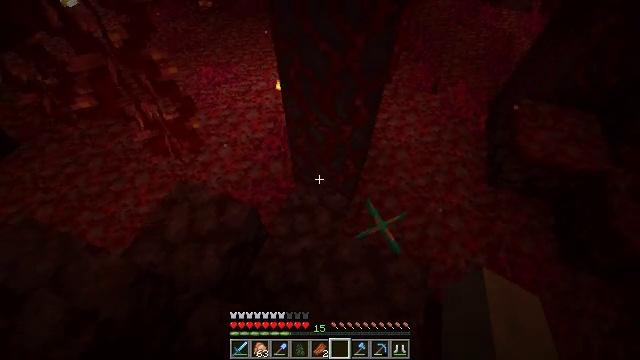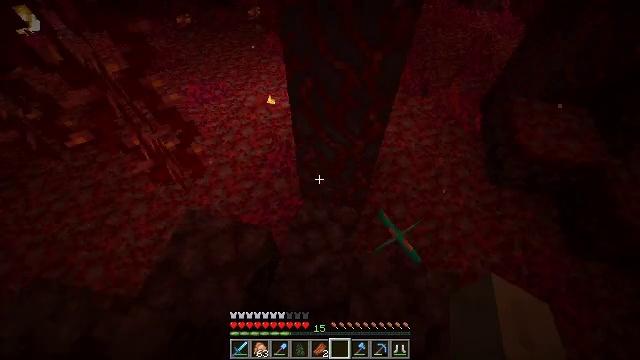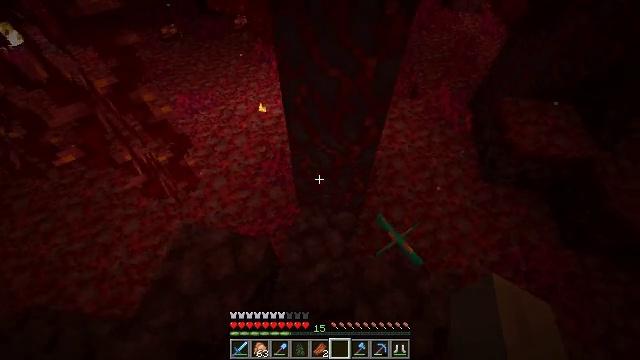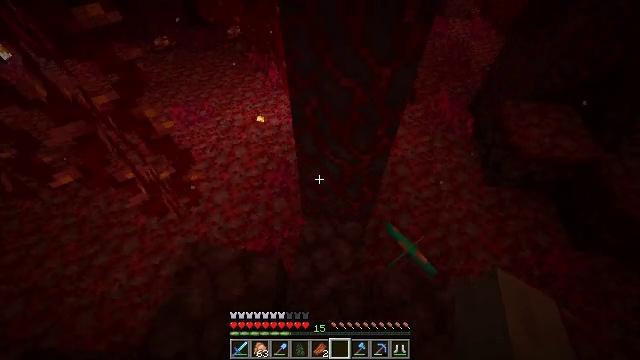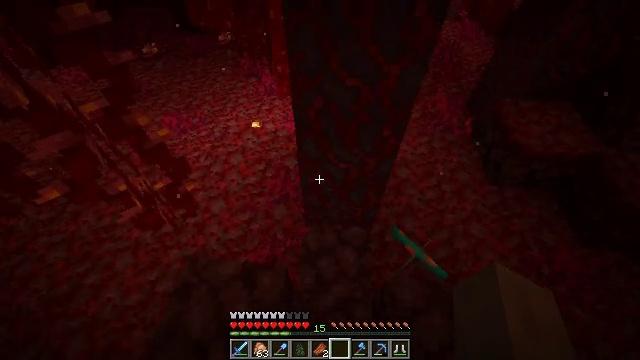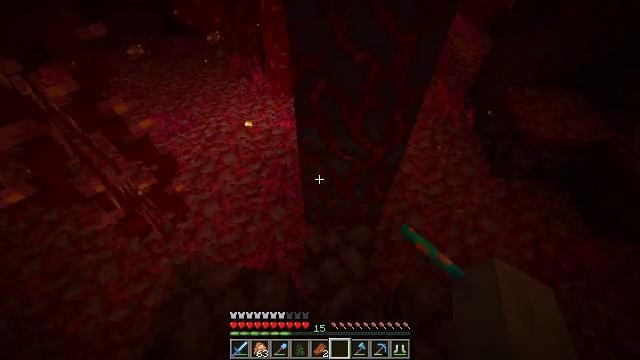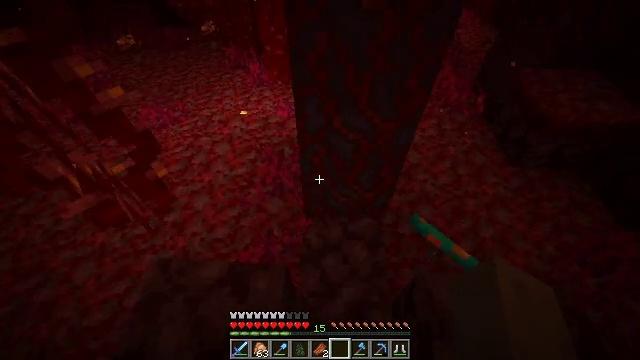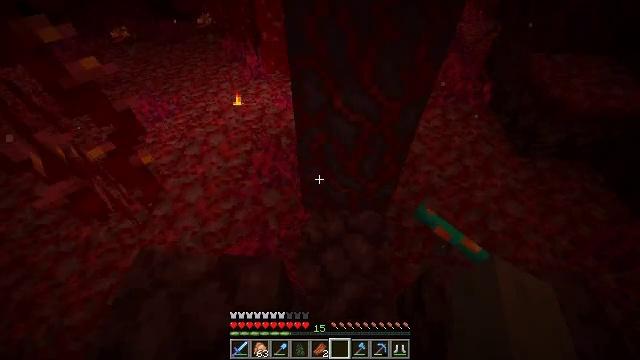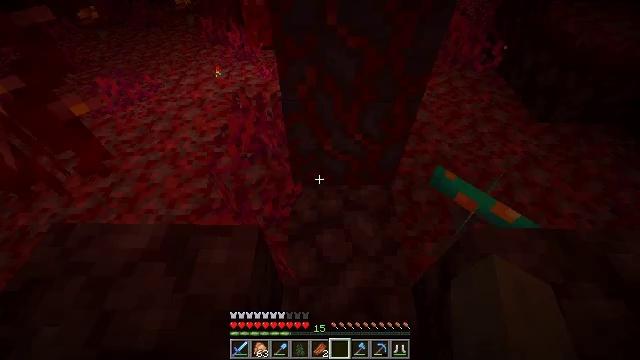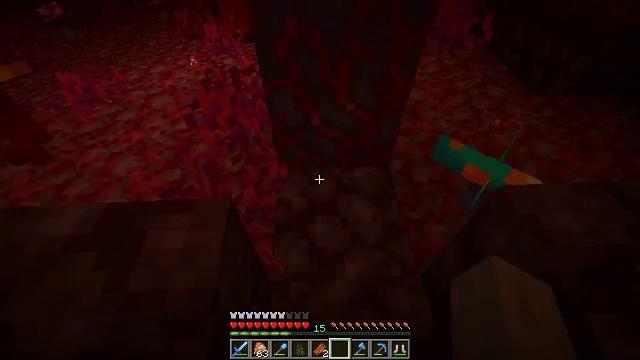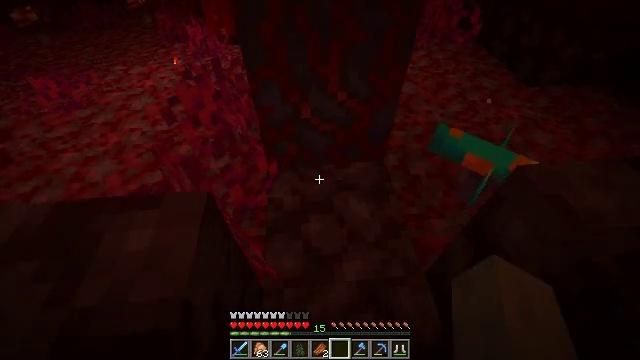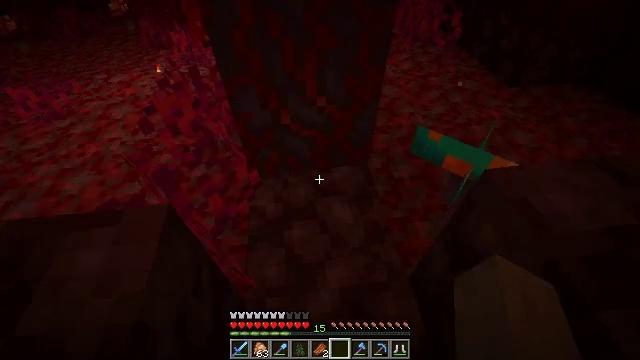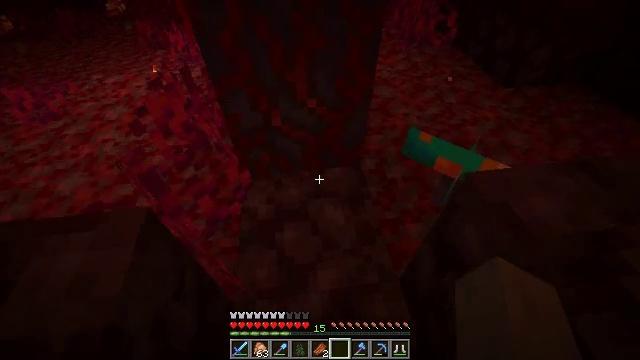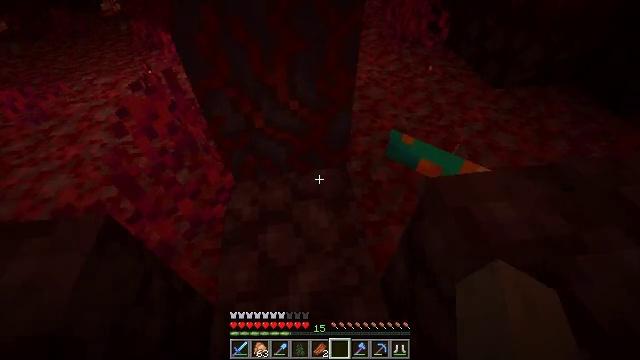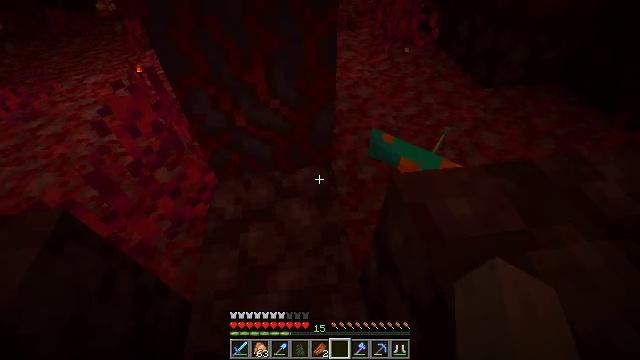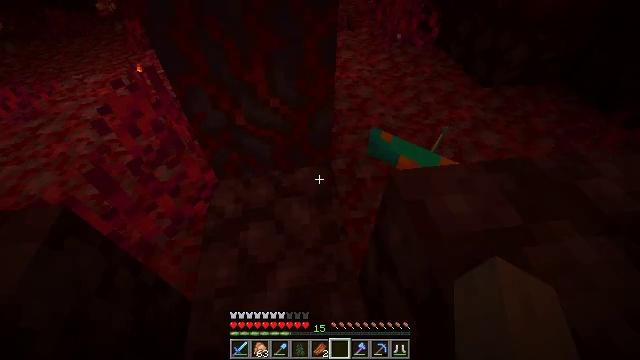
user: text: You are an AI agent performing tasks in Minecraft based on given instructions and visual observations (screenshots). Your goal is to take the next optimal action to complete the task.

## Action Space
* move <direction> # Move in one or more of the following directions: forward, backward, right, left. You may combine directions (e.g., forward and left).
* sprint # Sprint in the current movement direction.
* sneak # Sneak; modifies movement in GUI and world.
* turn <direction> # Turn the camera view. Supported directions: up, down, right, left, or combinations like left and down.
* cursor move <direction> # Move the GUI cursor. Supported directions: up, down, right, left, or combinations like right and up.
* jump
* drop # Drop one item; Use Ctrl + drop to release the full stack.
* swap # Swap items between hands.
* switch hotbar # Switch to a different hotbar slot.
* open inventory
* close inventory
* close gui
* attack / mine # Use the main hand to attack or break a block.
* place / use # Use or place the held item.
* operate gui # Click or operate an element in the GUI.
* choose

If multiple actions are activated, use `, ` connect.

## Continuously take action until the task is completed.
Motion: motion action
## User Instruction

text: Break the crimson stem to collect it.
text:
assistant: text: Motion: move forward and move left, turn right and up
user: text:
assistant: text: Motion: move forward and move left, turn right
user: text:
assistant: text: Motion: move forward and move left, turn right and up
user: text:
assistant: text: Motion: turn right
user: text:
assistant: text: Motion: turn right
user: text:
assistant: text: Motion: no_op
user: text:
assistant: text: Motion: no_op
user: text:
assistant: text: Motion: turn right
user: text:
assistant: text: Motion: turn right
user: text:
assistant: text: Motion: turn right and up
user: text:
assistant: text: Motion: move right, turn right
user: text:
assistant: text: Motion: move right
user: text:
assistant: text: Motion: move right
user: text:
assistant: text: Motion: no_op
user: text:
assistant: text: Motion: no_op
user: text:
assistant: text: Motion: no_op
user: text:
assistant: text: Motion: turn left and up
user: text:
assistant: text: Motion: turn left and up
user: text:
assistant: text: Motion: no_op
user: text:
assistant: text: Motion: no_op
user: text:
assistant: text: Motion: no_op
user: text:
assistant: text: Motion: no_op
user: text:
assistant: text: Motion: no_op
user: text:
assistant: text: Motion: no_op
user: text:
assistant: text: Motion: no_op
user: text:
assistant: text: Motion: no_op
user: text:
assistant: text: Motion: no_op
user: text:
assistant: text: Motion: no_op
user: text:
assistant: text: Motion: no_op
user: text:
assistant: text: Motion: no_op